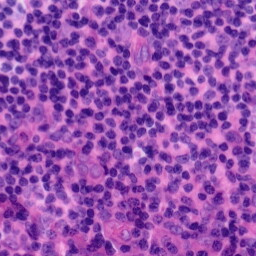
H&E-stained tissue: Tonsil